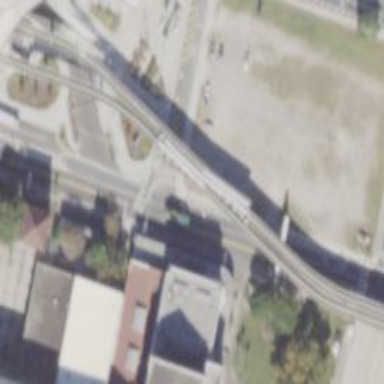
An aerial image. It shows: Monorail railway bridge.